Question:
well you can see at image. buttons not working properly.
And how is this problem occur I dont understand.
I am making a quiz app.
if user click wrong answer, I want make buttons background color red, else click true answer, button background color will green.
at first page which is user selected from a list, buttons working normal.
after swipe in pages buttons working wrong. always it changes previous page button color.
I think the reason of this is, viewpager dont know which button's color should change after my controling method.
this is my controlling method in viewpager activity:
'''
public void click(View v) {
int c = 0;
switch (v.getId()) {
case R.id.cevap1a:
c = 1;
controlanswer(c);
break;
case R.id.cevap2b:
c = 2;
controlanswer(c);
break;
case R.id.cevap3c:
c = 3;
controlanswer(c);
break;
case R.id.cevap4d:
c = 4;
controlanswer(c);
break;
case R.id.cevap5e:
c = 5;
controlanswer(c);
break;
default:
break;
}
}
public void controlanswer(int a) {
int d = mViewPager.getCurrentItem();
int answer = mquestiondatabase.get(d).gettrueanswer();
if (a == answer) {
truecolor(a);
} else {
wrongcolor(a);
truecolor(answer);
}
}
public void wrongcolor(int wrong) {
cevapA = (TextView) mViewPager.findViewById(R.id.cevap1a);
cevapB = (TextView) mViewPager.findViewById(R.id.cevap2b);
cevapC = (TextView) mViewPager.findViewById(R.id.cevap3c);
cevapD = (TextView) mViewPager.findViewById(R.id.cevap4d);
cevapE = (TextView) mViewPager.findViewById(R.id.cevap5e);
switch (wrong) {
case 1:
cevapA.setBackgroundResource(R.drawable.red_buton_clicked);
break;
case 2:
cevapB.setBackgroundResource(R.drawable.red_buton_clicked);
break;
case 3:
cevapC.setBackgroundResource(R.drawable.red_buton_clicked);
break;
case 4:
cevapD.setBackgroundResource(R.drawable.red_buton_clicked);
break;
case 5:
cevapE.setBackgroundResource(R.drawable.red_buton_clicked);
break;
default:
break;
}
}
public void truecolor(int answer) {
cevapA = (TextView) findViewById(R.id.cevap1a);
cevapB = (TextView) findViewById(R.id.cevap2b);
cevapC = (TextView) findViewById(R.id.cevap3c);
cevapD = (TextView) findViewById(R.id.cevap4d);
cevapE = (TextView) findViewById(R.id.cevap5e);
AnimationDrawable rocketAnimation;
switch (answer) {
case 1:
cevapA.setBackgroundResource(R.drawable.yesilflash);
rocketAnimation = (AnimationDrawable) cevapA.getBackground();
rocketAnimation.start();
break;
case 2:
cevapB.setBackgroundResource(R.drawable.yesilflash);
rocketAnimation = (AnimationDrawable) cevapB.getBackground();
rocketAnimation.start();
break;
case 3:
cevapC.setBackgroundResource(R.drawable.yesilflash);
rocketAnimation = (AnimationDrawable) cevapC.getBackground();
rocketAnimation.start();
break;
case 4:
cevapD.setBackgroundResource(R.drawable.yesilflash);
rocketAnimation = (AnimationDrawable) cevapD.getBackground();
rocketAnimation.start();
break;
case 5:
cevapE.setBackgroundResource(R.drawable.yesilflash);
rocketAnimation = (AnimationDrawable) cevapE.getBackground();
rocketAnimation.start();
break;
default:
break;
}
}
}
'''
Well I combine my old question in a one question
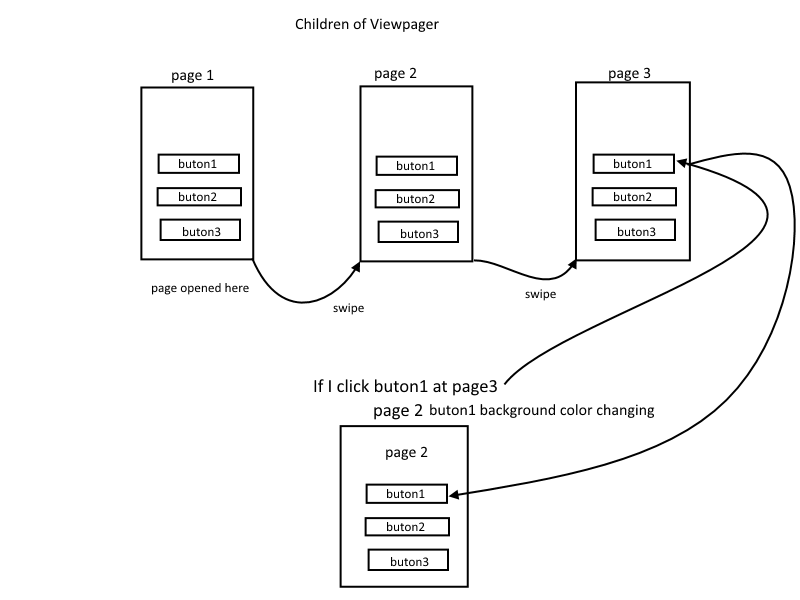
Answer: Well I have solved.
The main problem is, I had written my code in fragmentactivity. but After that I have suspiced that and put all my codes in fragment.
I think this was a good example of using viewpager.
'''
public class newFragment extends Fragment {
public static final String ExtraID = "com.num";
public static ViewPager mViewPager;
private static String tag = "sqllist";
int sayfano;
private int c = 0;
int mNum2;
soru msoru;
TextView baslik;
TextView aciklama;
TextView soru;
TextView cevapA;
TextView cevapB;
TextView cevapC;
TextView cevapD;
TextView cevapE;
CheckBox mSolvedCheckBox;
public static newFragment newInstance(int num) {
Bundle args = new Bundle();
args.putInt("num", num);
newFragment fragment = new newFragment();
fragment.setArguments(args);
return fragment;
}
@Override
public void onCreate(Bundle savedInstanceState) {
super.onCreate(savedInstanceState);
setHasOptionsMenu(true);
mNum2 = (int) getArguments().getInt("num");
TestAdapter mDbHelper = new TestAdapter(getActivity());
mDbHelper.createDatabase();
mDbHelper.open();
List<soru> mSorus = mDbHelper.getTestData();
msoru = mSorus.get(mNum2);
int v = newPagerActivity.sayfano();
Log.d(tag, "crime fragment on create mnum= " + v + "v = " + v);
}
@Override
public boolean onOptionsItemSelected(MenuItem item) {
switch (item.getItemId()) {
case android.R.id.home:
if (NavUtils.getParentActivityName(getActivity()) != null) {
NavUtils.navigateUpFromSameTask(getActivity());
}
return true;
default:
return super.onOptionsItemSelected(item);
}
}
@TargetApi(Build.VERSION_CODES.HONEYCOMB)
@Override
public View onCreateView(LayoutInflater inflater, ViewGroup parent,
Bundle savedInstanceState) {
View v = inflater.inflate(R.layout.fragment_crime, parent, false);
aciklama = (TextView) v.findViewById(R.id.aciklama);
soru = (TextView) v.findViewById(R.id.soru);
cevapA = (TextView) v.findViewById(R.id.cevap1a);
cevapB = (TextView) v.findViewById(R.id.cevap2b);
cevapC = (TextView) v.findViewById(R.id.cevap3c);
cevapD = (TextView) v.findViewById(R.id.cevap4d);
cevapE = (TextView) v.findViewById(R.id.cevap5e);
baslik = (TextView) v.findViewById(R.id.baslik);
try {
baslik.setText(msoru.getmId() + ". Soru");
aciklama.setText(msoru.getmTitle().toString());
soru.setText(msoru.getmSoru().toString());
cevapA.setText("A) " + msoru.getmCevap1().toString());
cevapB.setText("B) " + msoru.getmCevap2().toString());
cevapC.setText("C) " + msoru.getmCevap3().toString());
cevapD.setText("D) " + msoru.getmCevap4().toString());
cevapE.setText("E) " + msoru.getmCevap5().toString());
} catch (Exception e) {
Log.d(tag, "bir kisim kendini bilmez soru kisimciklari kaybolmus");
e.printStackTrace();
}
cevapA.setOnClickListener(new View.OnClickListener() {
public void onClick(View v) {
c = 0;
cevapanahtari(c);
}
});
cevapB.setOnClickListener(new View.OnClickListener() {
public void onClick(View v) {
c = 1;
cevapanahtari(c);
}
});
cevapC.setOnClickListener(new View.OnClickListener() {
public void onClick(View v) {
c = 2;
cevapanahtari(c);
}
});
cevapD.setOnClickListener(new View.OnClickListener() {
public void onClick(View v) {
c = 3;
cevapanahtari(c);
}
});
cevapE.setOnClickListener(new View.OnClickListener() {
public void onClick(View v) {
c = 4;
cevapanahtari(c);
}
});
if (Build.VERSION.SDK_INT >= Build.VERSION_CODES.HONEYCOMB) {
if (NavUtils.getParentActivityName(getActivity()) != null)
getActivity().getActionBar().setDisplayHomeAsUpEnabled(true);
}
return v;
}
public void cevapanahtari(int a) {
int d = newPagerActivity.getViewPager();
int cevap = msoru.getCevapanahtari();
if (a == cevap) {
Log.d(tag, "cevapanahtari if");
renkdogru(a);
} else {
Log.d(tag, "cevapanahtari else");
renkyanlis(a);
renkdogru(cevap);
}
}
public void renkyanlis(int yanlis) {
Log.d(tag, "renkyanlis" + yanlis);
switch (yanlis) {
case 1:
cevapA.setBackgroundResource(R.drawable.red_buton_clicked);
break;
case 2:
cevapB.setBackgroundResource(R.drawable.red_buton_clicked);
break;
case 3:
cevapC.setBackgroundResource(R.drawable.red_buton_clicked);
break;
case 4:
cevapD.setBackgroundResource(R.drawable.red_buton_clicked);
break;
case 5:
cevapE.setBackgroundResource(R.drawable.red_buton_clicked);
break;
default:
break;
}
}
public void renkdogru(int tiklanancevap) {
AnimationDrawable rocketAnimation;
switch (tiklanancevap) {
case 1:
Log.d(tag, "rendogru case 1");
cevapA.setBackgroundResource(R.drawable.yesilflash);
rocketAnimation = (AnimationDrawable) cevapA.getBackground();
rocketAnimation.start();
break;
case 2:
cevapB.setBackgroundResource(R.drawable.yesilflash);
rocketAnimation = (AnimationDrawable) cevapB.getBackground();
rocketAnimation.start();
break;
case 3:
cevapC.setBackgroundResource(R.drawable.yesilflash);
rocketAnimation = (AnimationDrawable) cevapC.getBackground();
rocketAnimation.start();
break;
case 4:
cevapD.setBackgroundResource(R.drawable.yesilflash);
rocketAnimation = (AnimationDrawable) cevapD.getBackground();
rocketAnimation.start();
break;
case 5:
cevapE.setBackgroundResource(R.drawable.yesilflash);
rocketAnimation = (AnimationDrawable) cevapE.getBackground();
rocketAnimation.start();
break;
default:
break;
}
}
'''
}
On the otherhand this my new fragment activity
'''
public class newPagerActivity extends FragmentActivity {
public static ViewPager mViewPager;
private int sorusirasi;
private List<soru> mSorus;
final String tag = "anahtar";
soru mSoruchec;
public static int c=1;
@Override
public void onCreate(Bundle savedInstanceState) {
super.onCreate(savedInstanceState);
mViewPager = new ViewPager(this);
mViewPager.setId(R.id.viewPager);
setContentView(mViewPager);
TestAdapter mDbHelper = new TestAdapter(this);
mDbHelper.createDatabase();
mDbHelper.open();
mSorus = mDbHelper.getTestData();
Log.d(tag, "fragment activit yaratildi");
FragmentManager fm = getSupportFragmentManager();
mViewPager.setAdapter(new FragmentStatePagerAdapter(fm) {
@Override
public int getCount() {
return mSorus.size();
}
@Override
public Fragment getItem(int sorusirasi) {
return newFragment.newInstance(sorusirasi);
}
});
sorusirasi = getIntent().getIntExtra("num", 0);
for (int i = 1; i < mSorus.size(); i++) {
if (mSorus.get(i).getmId() == sorusirasi) {
mViewPager.setCurrentItem(i);
break;
}
}
}
public static int sayfano(){
return c;
}
public static int getViewPager() {
return mViewPager.getCurrentItem();
}
'''
}